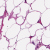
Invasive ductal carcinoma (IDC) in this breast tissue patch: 0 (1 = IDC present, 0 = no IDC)